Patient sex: M
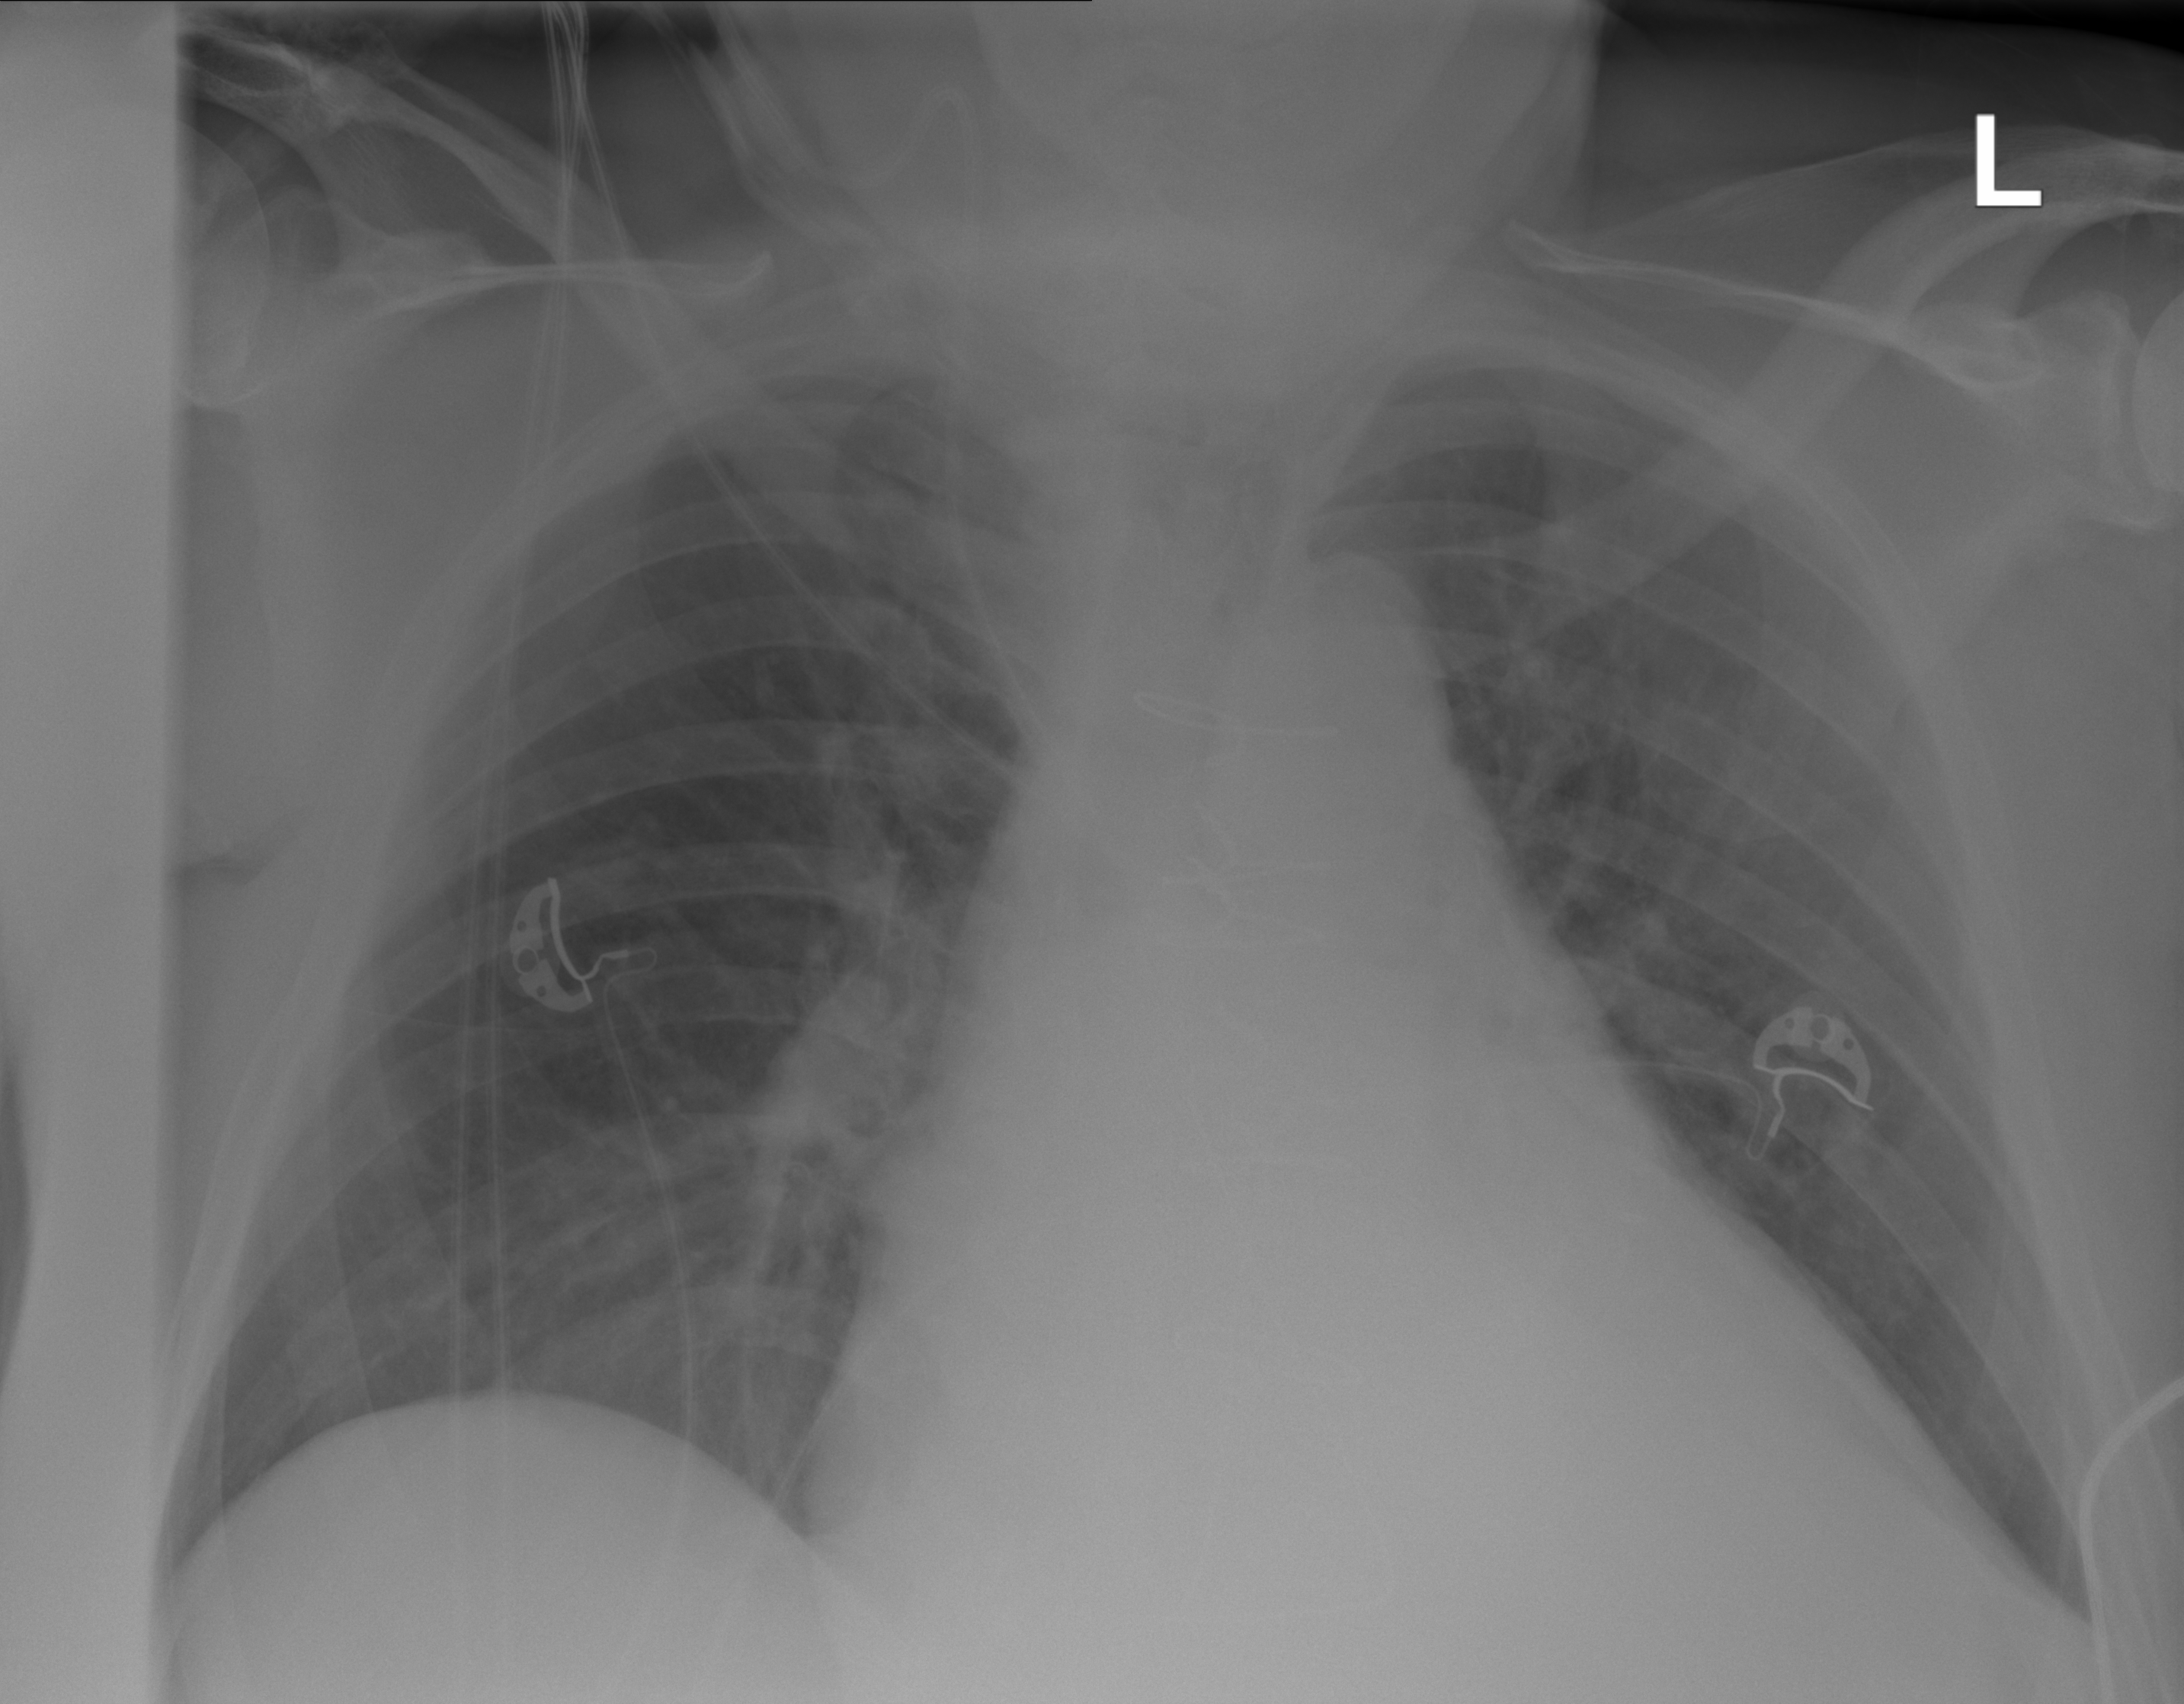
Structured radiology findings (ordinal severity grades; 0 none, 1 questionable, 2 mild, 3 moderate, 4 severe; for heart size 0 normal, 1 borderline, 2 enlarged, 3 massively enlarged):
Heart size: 2
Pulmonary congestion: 2
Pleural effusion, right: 0
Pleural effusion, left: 0
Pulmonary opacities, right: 0
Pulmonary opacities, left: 0
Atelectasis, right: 0
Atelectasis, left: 0